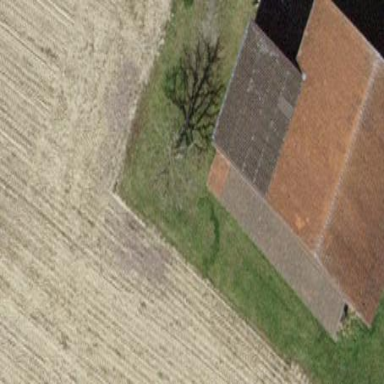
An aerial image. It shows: Shed building.